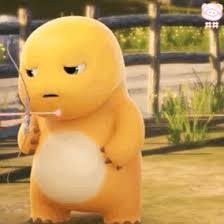
Label: nailong